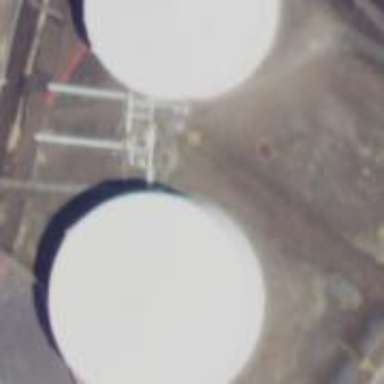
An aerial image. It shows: Building with storage tank.